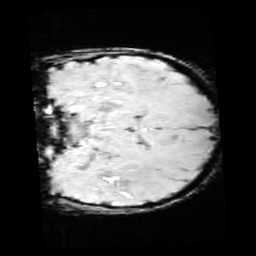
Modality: SWI
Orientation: coronal
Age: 9
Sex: female
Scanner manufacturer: siemens
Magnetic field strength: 3 T
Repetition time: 0.027 s
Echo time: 0.02 s